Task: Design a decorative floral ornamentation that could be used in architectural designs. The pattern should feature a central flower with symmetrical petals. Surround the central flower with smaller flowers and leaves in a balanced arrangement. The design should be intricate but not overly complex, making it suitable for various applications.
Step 752:
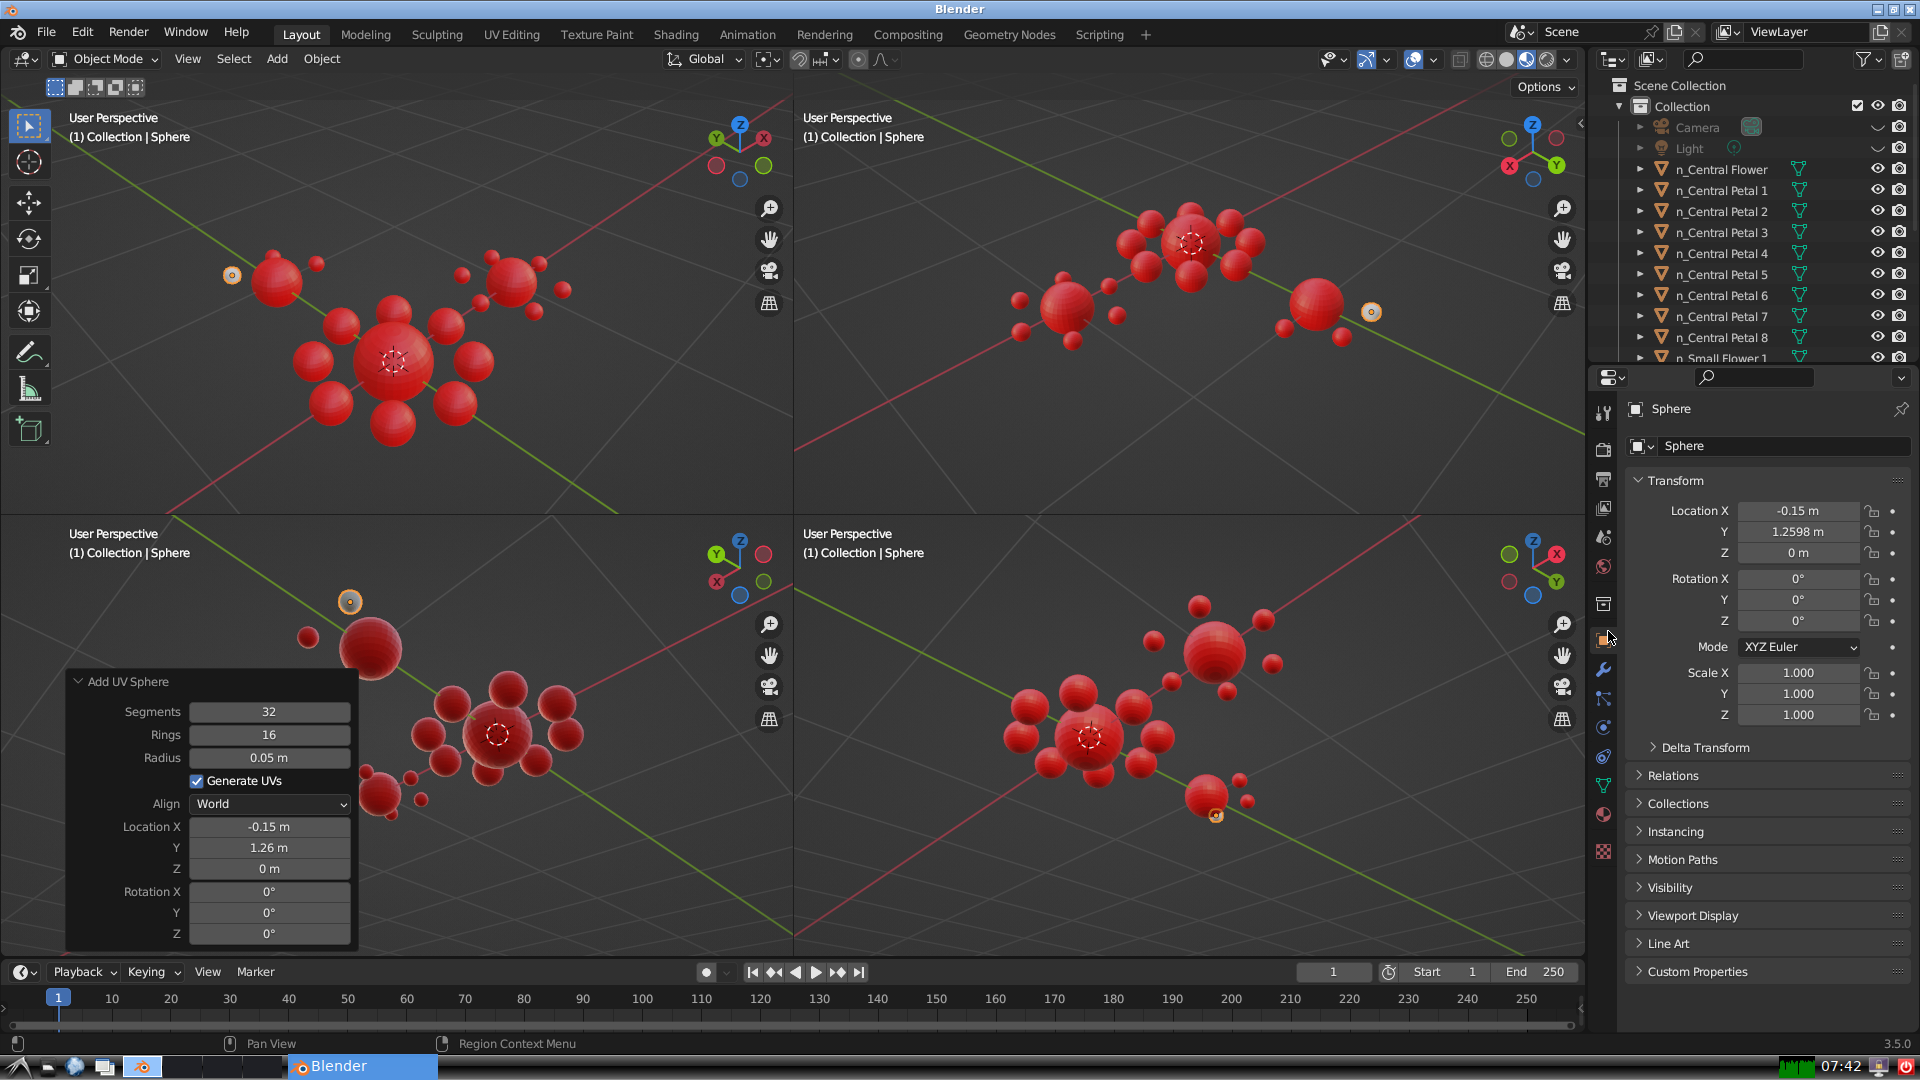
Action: {"mouse_move": [1732, 445]}